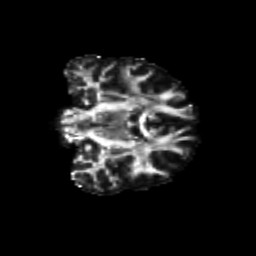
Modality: FA
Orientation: coronal
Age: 35
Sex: male
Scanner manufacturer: siemens
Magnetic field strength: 3 T
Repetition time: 8.6 s
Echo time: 0.095 s